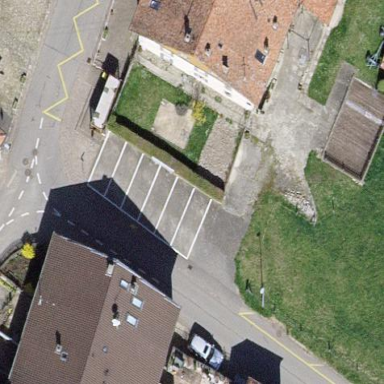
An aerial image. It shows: Parking area with surface.